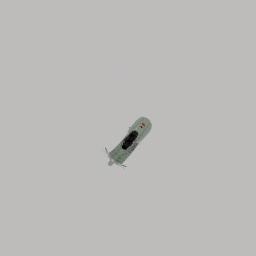
Label: mechanical